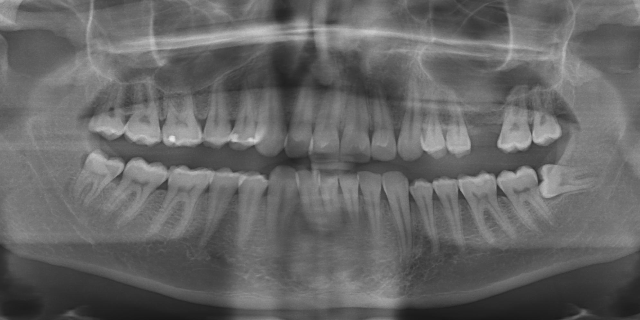
adult